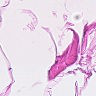
Metastatic tissue present: no